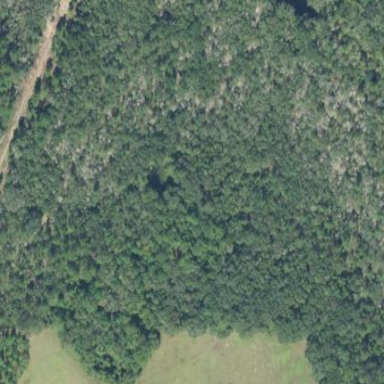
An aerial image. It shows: Mixed woodland with various types of leaves.